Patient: sex M, age 52
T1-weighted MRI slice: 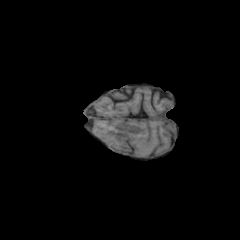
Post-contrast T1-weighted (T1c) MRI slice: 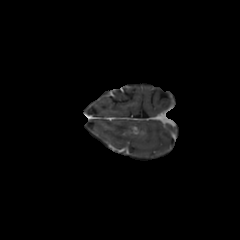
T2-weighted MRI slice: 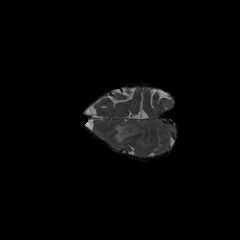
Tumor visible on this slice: yes
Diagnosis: Glioblastoma, IDH-wildtype
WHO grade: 4